Question: I'm trying to make a program to display an animated GIF using Tkinter. Here is the code that I originally used:
'''
from __future__ import division # Just because division doesn't work right in 2.7.4
from Tkinter import *
from PIL import Image,ImageTk
import threading
from time import sleep
def anim_gif(name):
## Returns { 'frames', 'delay', 'loc', 'len' }
im = Image.open(name)
gif = { 'frames': [],
'delay': 100,
'loc' : 0,
'len' : 0 }
pics = []
try:
while True:
pics.append(im.copy())
im.seek(len(pics))
except EOFError: pass
temp = pics[0].convert('RGBA')
gif['frames'] = [ImageTk.PhotoImage(temp)]
temp = pics[0]
for item in pics[1:]:
temp.paste(item)
gif['frames'].append(ImageTk.PhotoImage(temp.convert('RGBA')))
try: gif['delay'] = im.info['duration']
except: pass
gif['len'] = len(gif['frames'])
return gif
def ratio(a,b):
if b < a: d,c = a,b
else: c,d = a,b
if b == a: return 1,1
for i in reversed(xrange(2,int(round(a / 2)))):
if a % i == 0 and b % i == 0:
a /= i
b /= i
return (int(a),int(b))
class App(Frame):
def show(self,image=None,event=None):
self.display.create_image((0,0),anchor=NW,image=image)
def animate(self,event=None):
self.show(image=self.gif['frames'][self.gif['loc']])
self.gif['loc'] += 1
if self.gif['loc'] == self.gif['len']:
self.gif['loc'] = 0
if self.cont:
threading.Timer((self.gif['delay'] / 1000),self.animate).start()
def kill(self,event=None):
self.cont = False
sleep(0.1)
self.quit()
def __init__(self,master):
Frame.__init__(self,master)
self.grid(row=0,sticky=N+E+S+W)
self.rowconfigure(1,weight=2)
self.rowconfigure(3,weight=1)
self.columnconfigure(0,weight=1)
self.title = Label(self,text='No title')
self.title.grid(row=0,sticky=E+W)
self.display = Canvas(self)
self.display.grid(row=1,sticky=N+E+S+W)
self.user = Label(self,text='Posted by No Username')
self.user.grid(row=2,sticky=E+W)
self.comment = Text(self,height=4,width=40,state=DISABLED)
self.comment.grid(row=3,sticky=N+E+S+W)
self.cont = True
self.gif = anim_gif('test.gif')
self.animate()
root.protocol("WM_DELETE_WINDOW",self.kill)
root = Tk()
root.rowconfigure(0,weight=1)
root.columnconfigure(0,weight=1)
app = App(root)
app.mainloop()
try: root.destroy()
except: pass
'''
test.gif is the following GIF:

This works fine, but the GIF quality is terrible. I tried changing it to what follows:
'''
def anim_gif(name):
## Returns { 'frames', 'delay', 'loc', 'len' }
im = Image.open(name)
gif = { 'frames': [],
'delay': 100,
'loc' : 0,
'len' : 0 }
pics = []
try:
while True:
gif['frames'].append(im.copy())
im.seek(len(gif['frames']))
except EOFError: pass
try: gif['delay'] = im.info['duration']
except: pass
gif['len'] = len(gif['frames'])
return gif
class App(Frame):
def show(self,image=None,event=None):
can_w = self.display['width']
can_h = self.display['height']
pic_w,pic_h = image.size
rat_w,rat_h = ratio(pic_w,pic_h)
while pic_w > int(can_w) or pic_h > int(can_h):
pic_w -= rat_w
pic_h -= rat_h
resized = image.resize((pic_w,pic_h))
resized = ImageTk.PhotoImage(resized)
self.display.create_image((0,0),anchor=NW,image=resized)
'''
However, this will occasionally flash a picture. While the picture looks good, it's pretty useless as a program. What am I doing wrong?
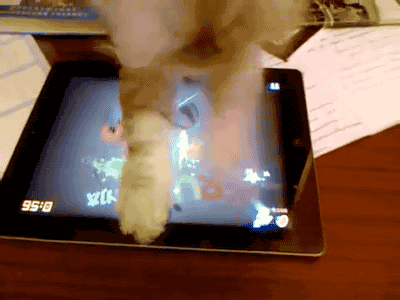
Answer: For one, you are creating a new canvas object for every frame. Eventually you will have thousands of images stacked on top of one another. This is highly inefficient; the canvas widget has performance issues when you start to have thousands of objects.
Instead of creating new image objects on the canvas, just reconfigure the existing object with the <URL> method of the canvas.
Second, you don't need the complexities of threading for such a simple task. There is a well known pattern in tkinter for doing animations: draw a frame, then have that function use 'after' to call itself in the future.
Something like this:
'''
def animate(self):
if self._image_id is None:
self._image_id = self.display.create_image(...)
else:
self.itemconfig(self._image_id, image= the_new_image)
self.display.after(self.gif["delay"], self.animate)
'''
Finally, unless there's a strict reason to use a canvas, you can lower the complexity a little more by using a Label widget.